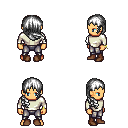
a pixel art fantasy rpg character, male body template, human, tanned skin, white long-sleeve shirt, metal pants, white right-swept hairstyle, bracelets, brown shoes, four views (front, back, left, right), 2x2 character sprite sheet, small pixel art, hard edges, no anti-aliasing